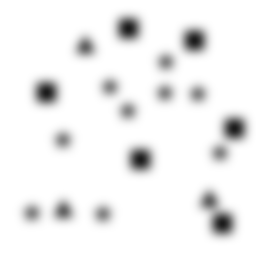
Squares: 6
Triangles: 3
Stars: 9
Total shapes: 18